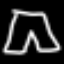
Label: pants